Field crop: maize
Growth stage: 2
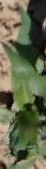
Species: maize